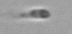
Label: flagellate_morphotype3